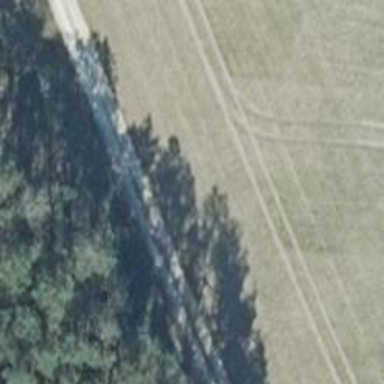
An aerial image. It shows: Service road with sandy surface and grade 4 tracktype.